Question: I have an RSS Feed I used FeedRoll to create it an i am pulling it in via xslt into my site. My question is what formatting via javascript would I have to create to format my dates to not look like:
December 04, 2013 05:00:00 am
Dec 4, 2013 5:00PM
'''
<script language="JavaScript" src="http://www.feedroll.com/rssviewer/feed2js.php?
src=http%3A%2F%2Frss.cnn.com%2Frss%2Fcnn_topstories.rss&num=5&date=y&tz=+n/-
n/'feed'&utf=y" charset="UTF-8" type="text/javascript"></script>
'''

It looks like this particular feed is driven by php and the offset set to: +n/-n/'feed' but this mean's nothing to me.
I am assuming Javascript is the easiest way to go... logically i am stuck.
****Update**** (here's how my stylesheet looks):
'''
<xsl:template name="news_feed">
<script language="JavaScript" src="{RSSSrc}" charset="UTF-8"
type="text/javascript"></script>
</xsl:template>
<xsl:template match="NewsPage">
<div class="news-block">
<div class="holder">
Image goes here...
<div class="section">
<dl>
<xsl:call-template name="news_feed"/>
</dl>
</div>
</div>
</div>
</xsl:template>
'''
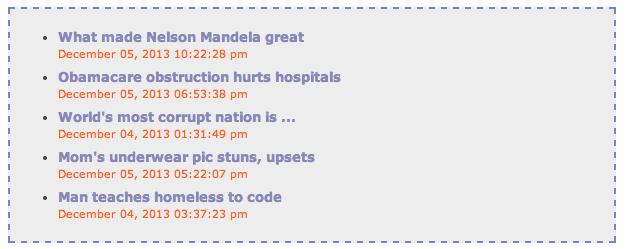
Answer: What I quickly could Google is that Feedroll offers only this format for dates. (with the option of setting a custom timezone)
If you really oppose this, all you can do is set an onload function that gets all elements with class 'rss-date', then parses the 'innerText' to a Date object. And then outputs it again to the date format of your choosing.
here is an implementation in javascript with jquery.
The hardest part wasn't even the selecting and parsing. But actually just formatting the string to what you want. With a small amount of work you can even strip out all jquery, if you don't like using it.
'''
<script src="http://code.jquery.com/jquery-latest.min.js" type="text/javascript"></script>
<script type='text/javascript'>
function myFormat(dateTime) {
var months = ['Jan','Feb','Mar','Apr','May','Jun','Jul','Aug','Sep','Oct','Nov','Dec'];
var dateString = months[dateTime.getMonth()] + ' ' + dateTime.getDate() + ', ' + dateTime.getFullYear();
var timeString;
if (dateTime.getHours() == 0)
timeString = "12:" + (dateTime.getMinutes()<10?"0"+dateTime.getMinutes():dateTime.getMinutes()) + "AM";
else if (dateTime.getHours() < 12)
timeString = dateTime.getHours() + ":" + (dateTime.getMinutes()<10?"0"+dateTime.getMinutes():dateTime.getMinutes()) + "AM";
else if (dateTime.getHours() == 12)
timeString = "12:" + (dateTime.getMinutes()<10?"0"+dateTime.getMinutes():dateTime.getMinutes()) + "PM";
else
timeString = (dateTime.getHours()-12) + ":" + (dateTime.getMinutes()<10?"0"+dateTime.getMinutes():dateTime.getMinutes()) + "PM";
return dateString + ' ' + timeString;
}
$(document).ready(function() {$('.rss-date').each(function() {$(this).text(myFormat(new Date($(this).text())));});});
</script>
'''